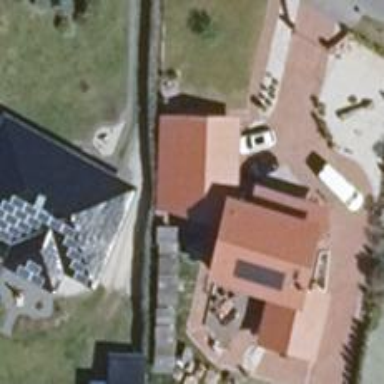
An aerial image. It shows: Building with hipped roof in black color. The roof orientation is along the building.